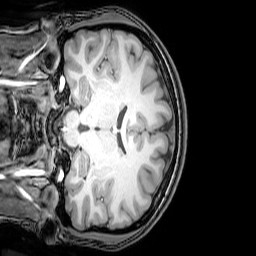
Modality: T1w
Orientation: coronal
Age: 22
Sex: female
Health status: healthy
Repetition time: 0.081 s
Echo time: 0.037 s